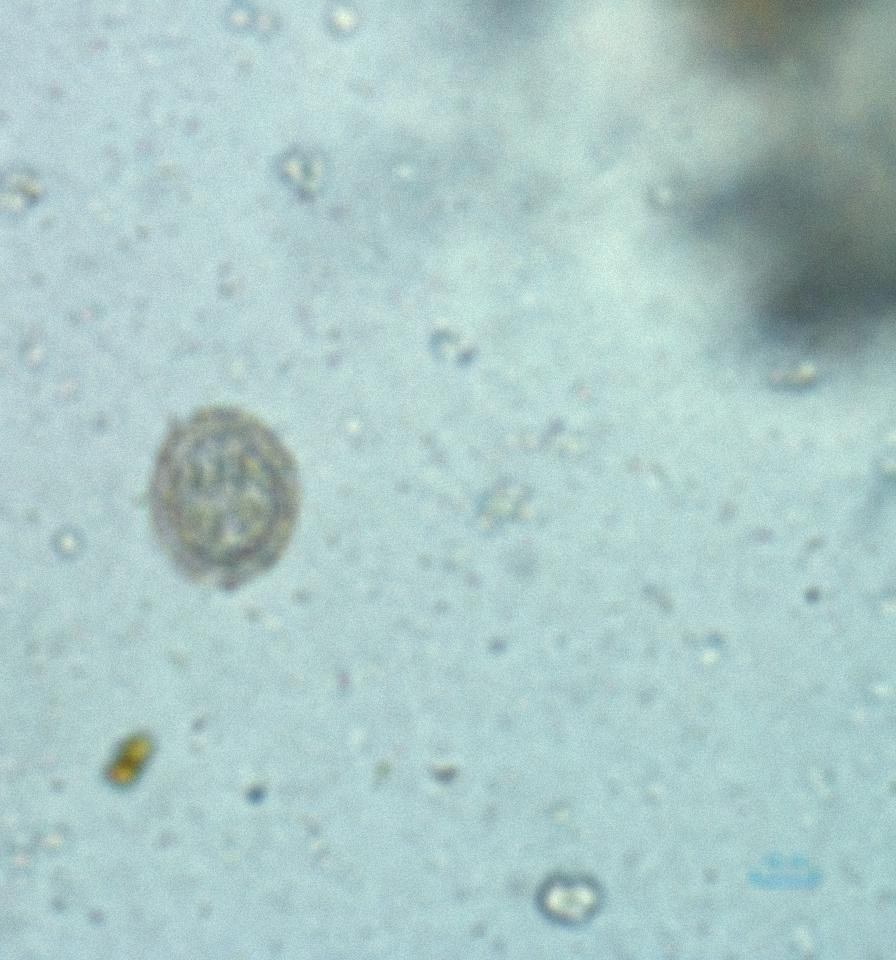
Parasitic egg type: Hymenolepis nana